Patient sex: M
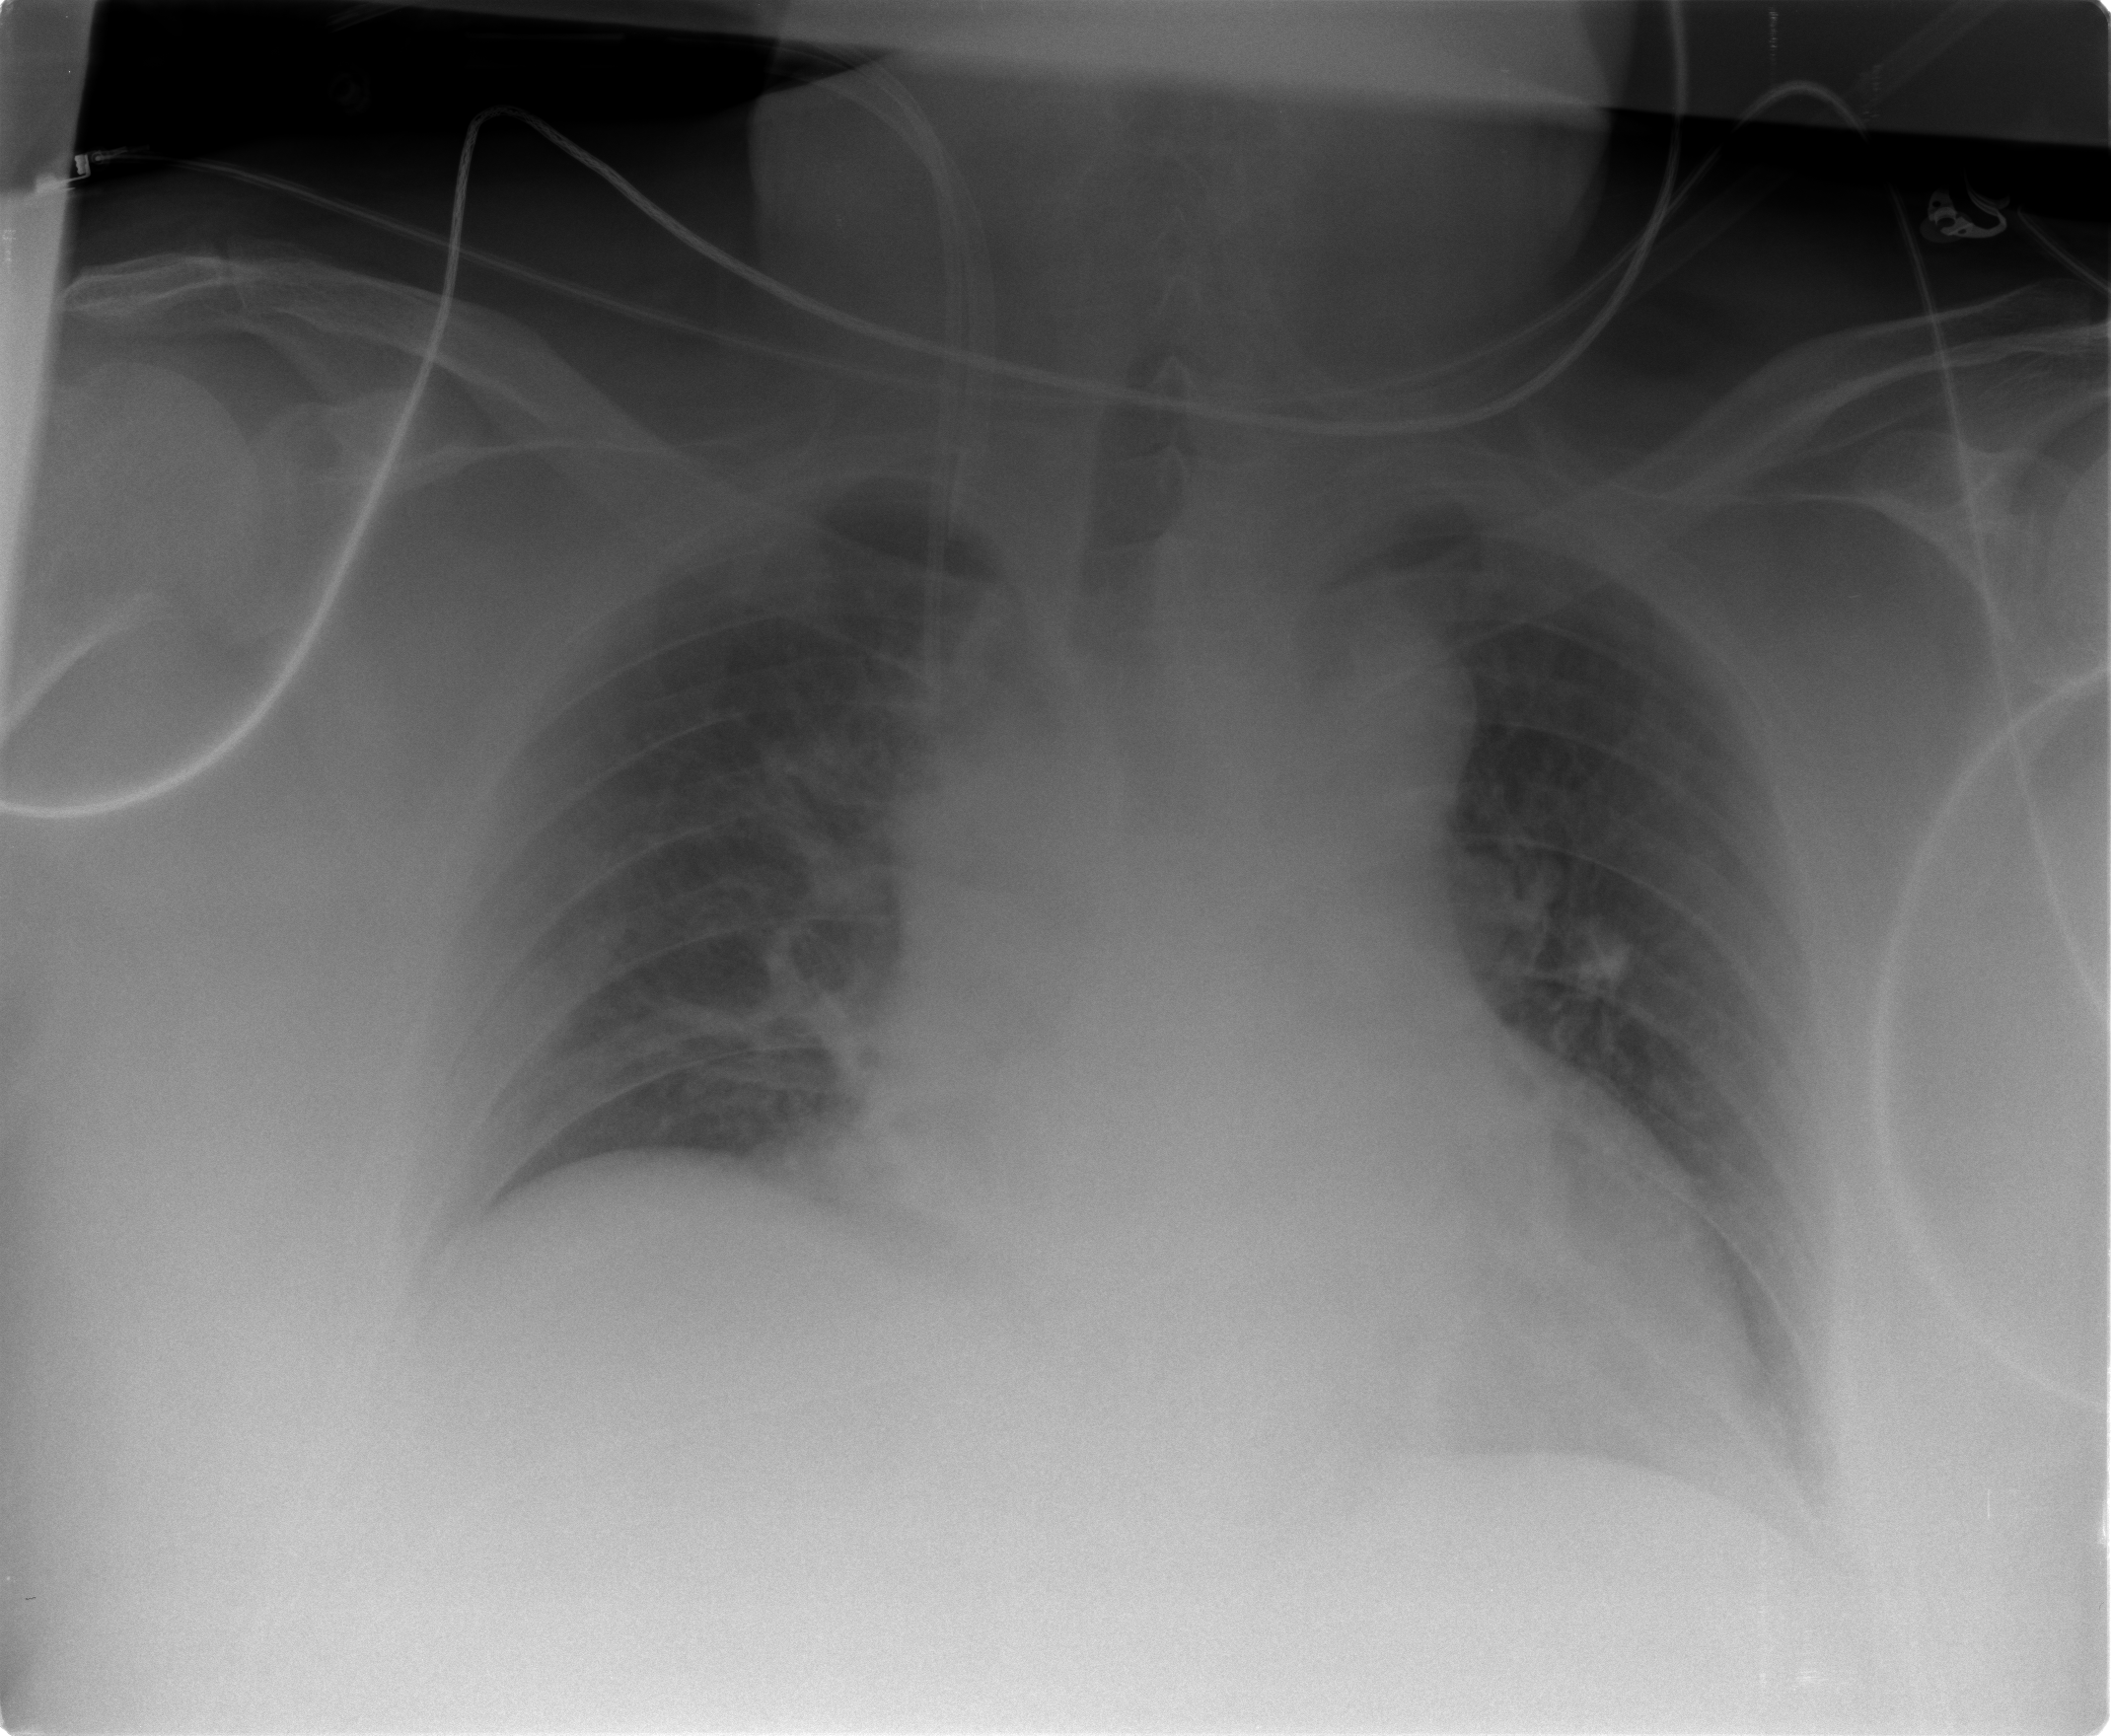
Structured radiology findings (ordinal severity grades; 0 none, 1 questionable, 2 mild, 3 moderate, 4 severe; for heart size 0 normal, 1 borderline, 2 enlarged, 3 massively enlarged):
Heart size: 2
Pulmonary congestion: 2
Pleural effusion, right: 0
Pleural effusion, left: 0
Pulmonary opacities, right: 0
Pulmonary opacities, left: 0
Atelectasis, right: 0
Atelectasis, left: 0